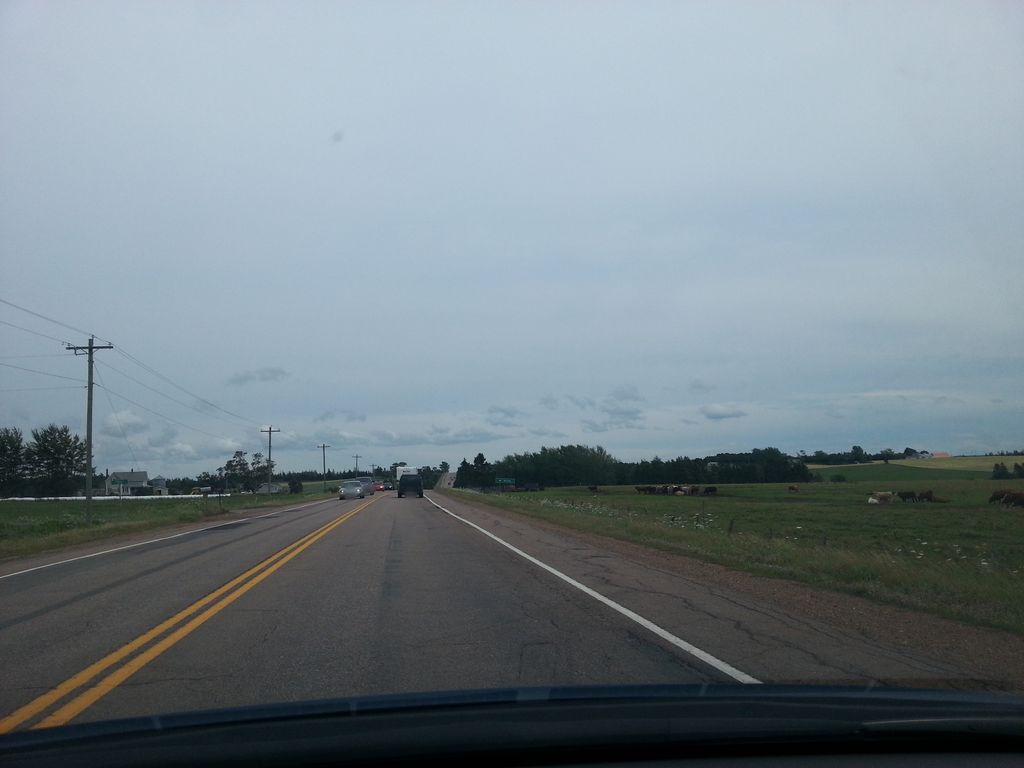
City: charlottetown